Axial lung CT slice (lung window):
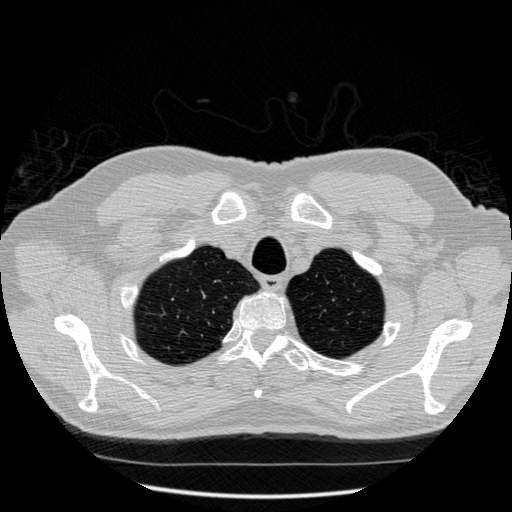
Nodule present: no